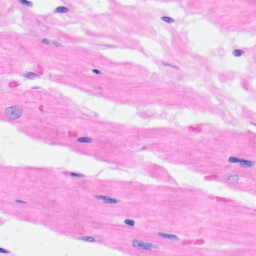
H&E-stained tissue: Heart